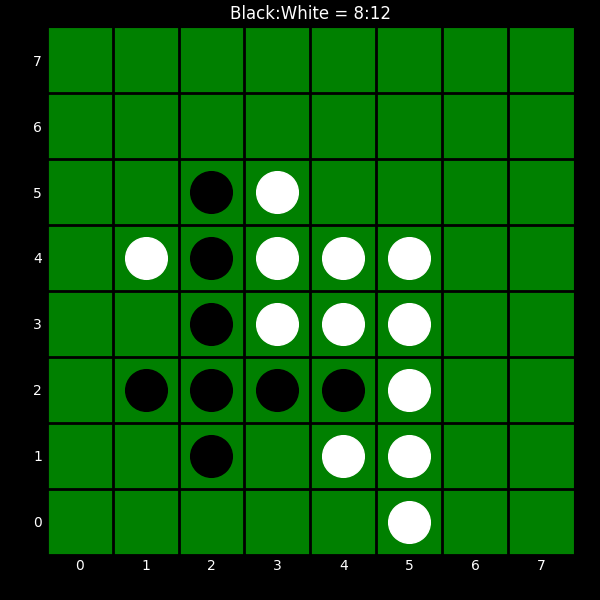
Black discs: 8
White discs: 12